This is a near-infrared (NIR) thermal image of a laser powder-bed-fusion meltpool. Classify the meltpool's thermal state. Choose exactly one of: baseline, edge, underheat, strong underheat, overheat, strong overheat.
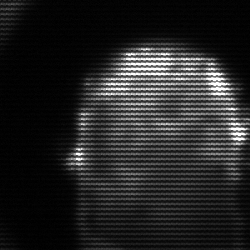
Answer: baseline